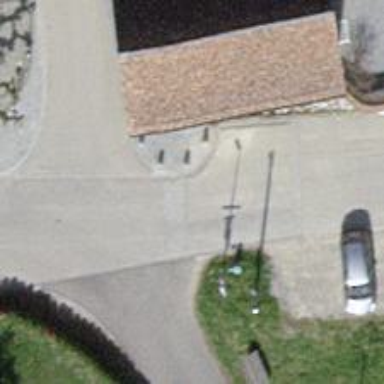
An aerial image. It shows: Bollard barrier.